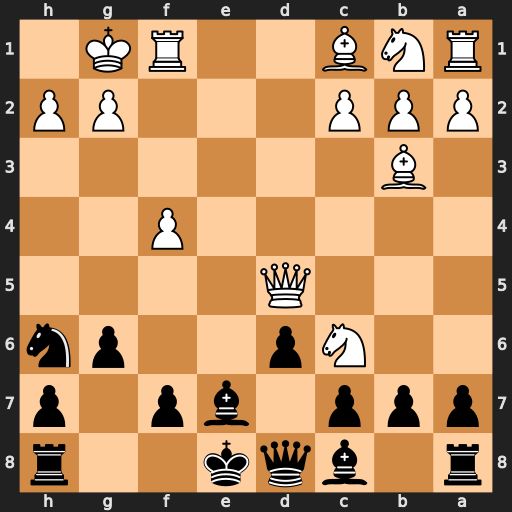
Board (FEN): r1bqk2r/ppp1bp1p/2Np2pn/3Q4/5P2/1B6/PPP3PP/RNB2RK1
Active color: b
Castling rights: kq
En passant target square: -
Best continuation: bxc6 Qxc6+ Bd7